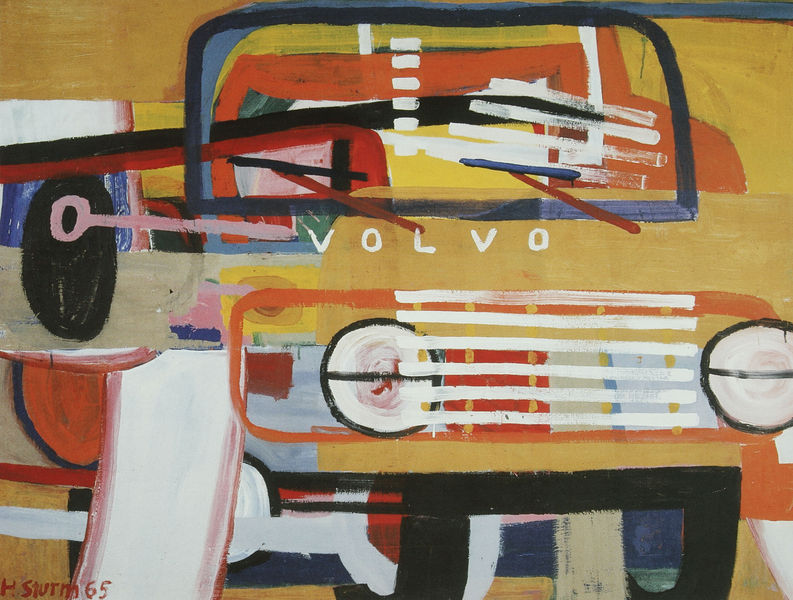
Titel: Volvo
Künstler: Helmut Sturm
Institution: Im Besitz des Künstlers
Schlagwörter: blau, weiß, gelb, kubismus, bunt, orange, schwarz, rot, signatur, rosa, rund, räder, schrift, abstrakt, farben, modern, formen, linien, scheinwerfer, auto, rad, sturm, streifen, striche, abstraktion, form, buchstaben, kreise, schlüssel, reifen, fahrzeug, kühler, kühlerhaube, motorhaube, rost, marke, einzelteile, scheibenwischer, schrott, volvo, windschutzscheibe